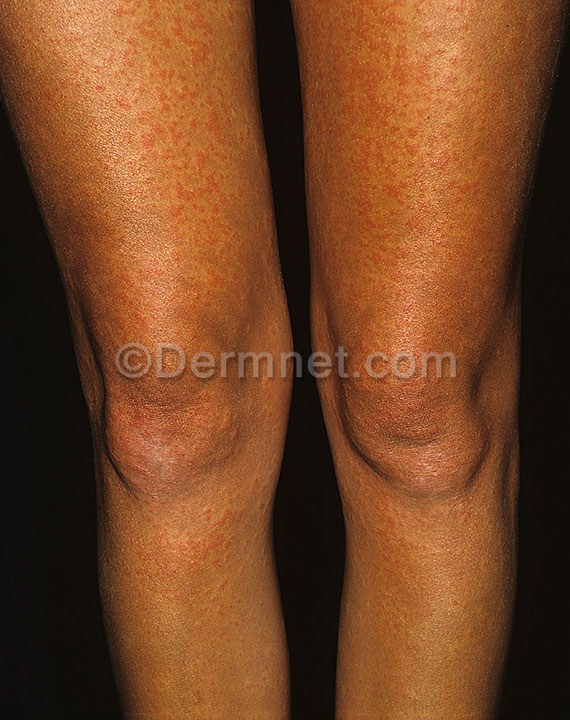
Disease: Exanthems and Drug Eruptions